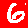
Digit: 6